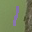
Label: 1